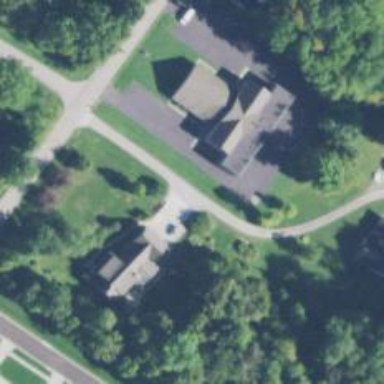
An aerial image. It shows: Shared driveway marked as service road.